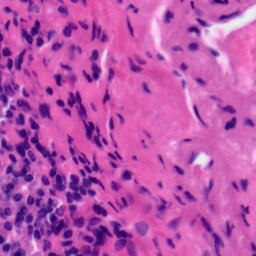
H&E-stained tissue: Tonsil